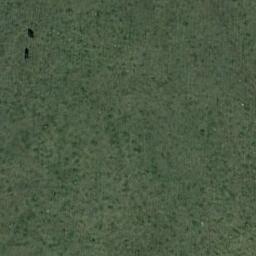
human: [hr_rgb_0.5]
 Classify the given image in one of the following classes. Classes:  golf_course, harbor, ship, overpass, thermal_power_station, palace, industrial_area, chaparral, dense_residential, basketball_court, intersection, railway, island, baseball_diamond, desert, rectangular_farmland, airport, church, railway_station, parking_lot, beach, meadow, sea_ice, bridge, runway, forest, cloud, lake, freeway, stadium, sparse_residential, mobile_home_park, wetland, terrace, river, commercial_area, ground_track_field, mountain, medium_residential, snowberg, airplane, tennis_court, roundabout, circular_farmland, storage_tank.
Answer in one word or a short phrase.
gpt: meadow